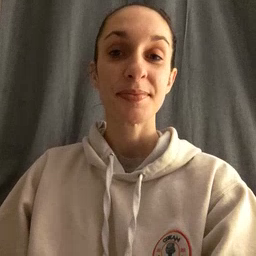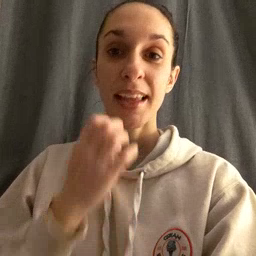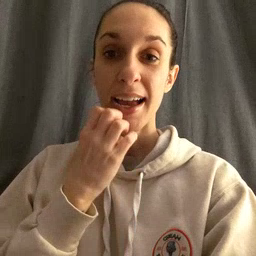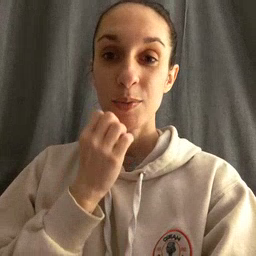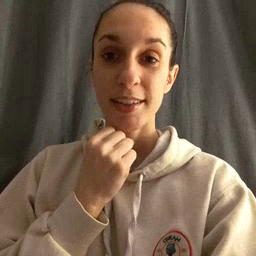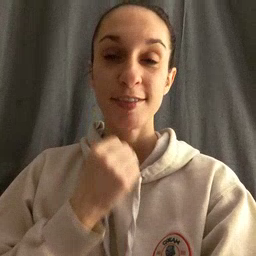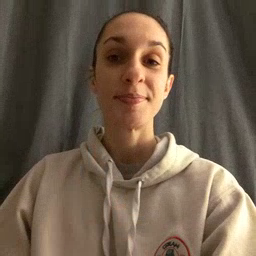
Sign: underwear